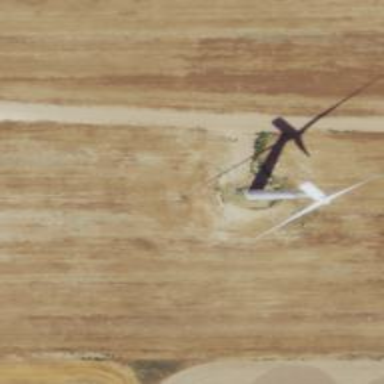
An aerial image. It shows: Wind turbine generator that utilizes wind as its source for generating electricity. It is of the horizontal axis type.